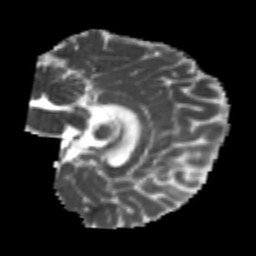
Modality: MD
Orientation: sagittal
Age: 20
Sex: male
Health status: healthy
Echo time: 0.074 s